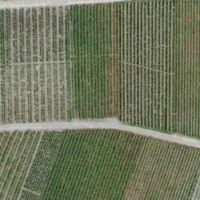
EUNIS habitat code: 40
Species observed at this site:
Convolvulus arvensis